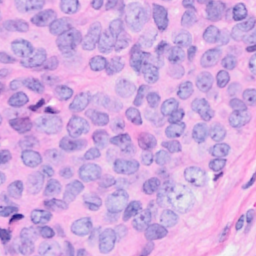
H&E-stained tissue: Breast